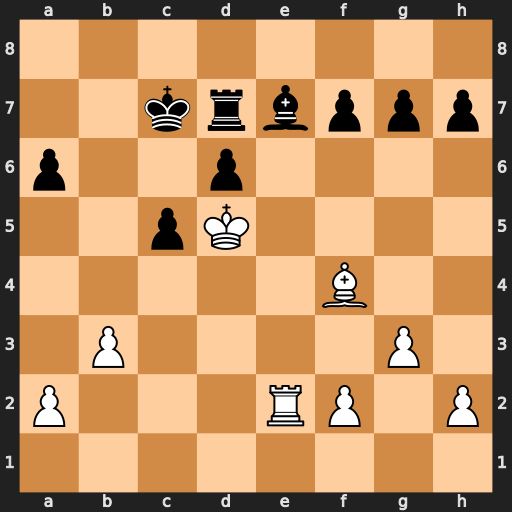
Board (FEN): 8/2krbppp/p2p4/2pK4/5B2/1P4P1/P3RP1P/8
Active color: w
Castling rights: -
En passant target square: -
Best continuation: Rxe7 Rxe7 Bxd6+ Kd8 Bxe7+